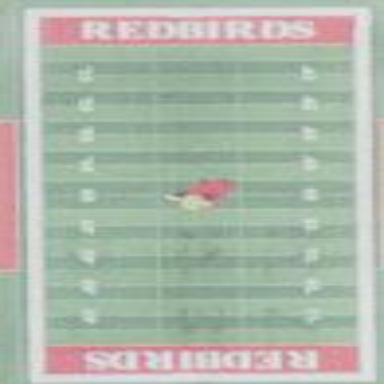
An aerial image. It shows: Turf pitch designated for American football.